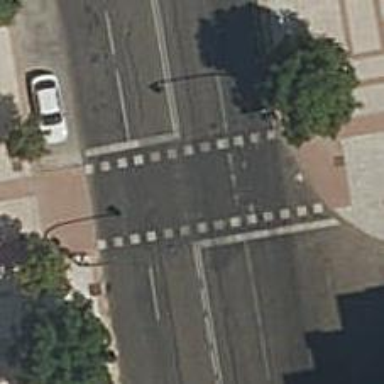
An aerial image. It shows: Crossing with traffic signals.